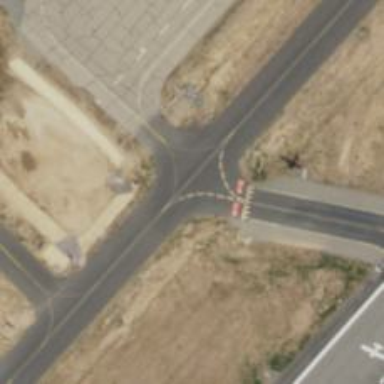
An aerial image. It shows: Image of taxiway at airport.